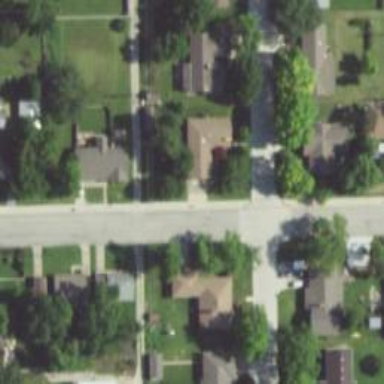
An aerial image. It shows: Alley classified as service road.